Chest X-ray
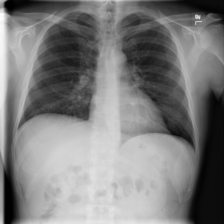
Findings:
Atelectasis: negative
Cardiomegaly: negative
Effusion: negative
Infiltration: negative
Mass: negative
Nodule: negative
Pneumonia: negative
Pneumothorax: negative
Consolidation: negative
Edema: negative
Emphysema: negative
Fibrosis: negative
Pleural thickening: negative
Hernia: negative